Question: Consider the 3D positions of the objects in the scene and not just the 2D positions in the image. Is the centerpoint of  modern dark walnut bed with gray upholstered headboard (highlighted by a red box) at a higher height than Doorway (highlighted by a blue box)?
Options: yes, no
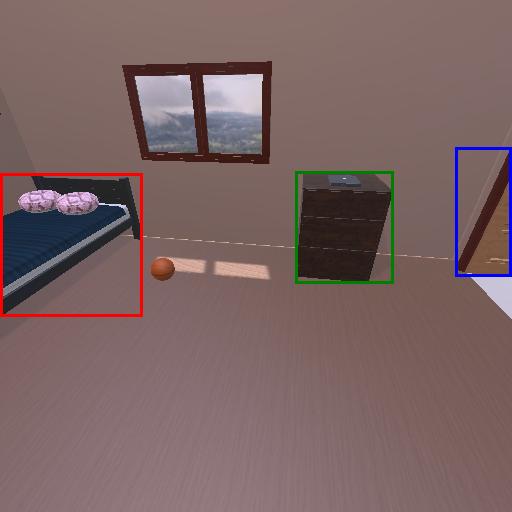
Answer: yes